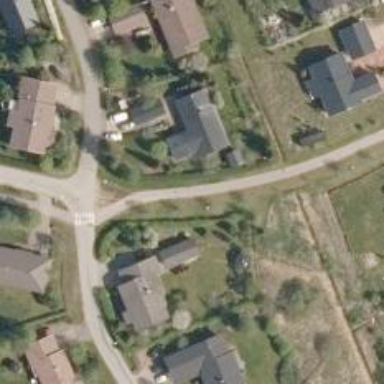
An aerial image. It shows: Cycleway.